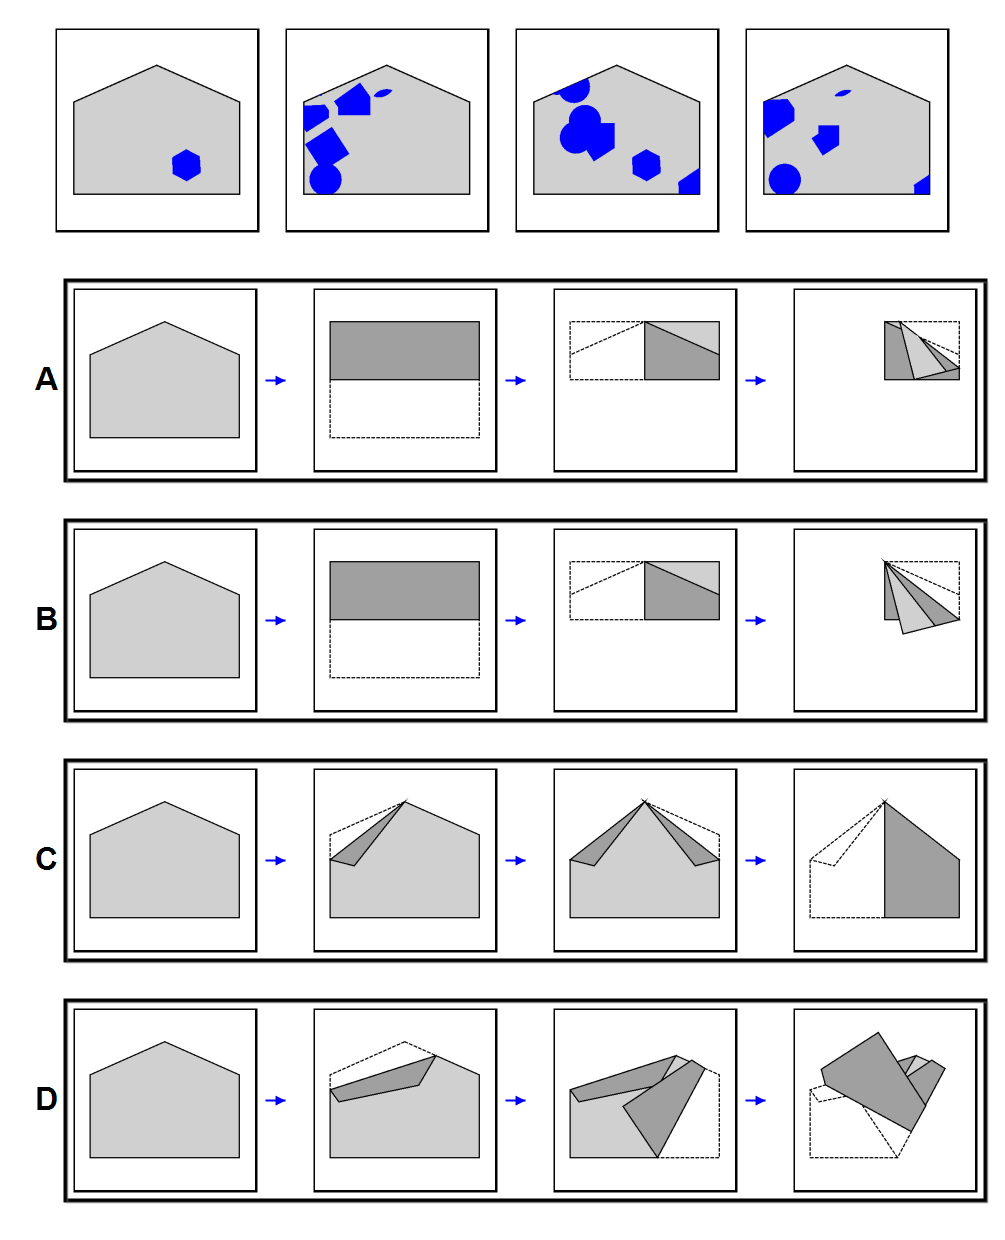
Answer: D